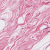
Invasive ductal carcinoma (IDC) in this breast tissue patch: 0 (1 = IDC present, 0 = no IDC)